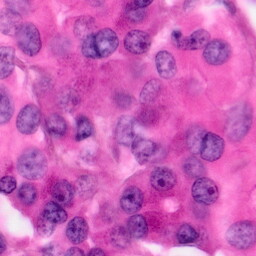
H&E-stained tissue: Pancreatic